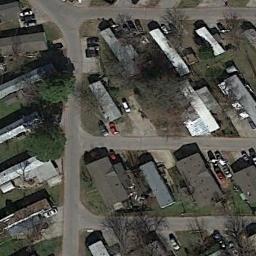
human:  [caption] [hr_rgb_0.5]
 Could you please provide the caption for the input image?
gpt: Many buildings are in the mobile home park .

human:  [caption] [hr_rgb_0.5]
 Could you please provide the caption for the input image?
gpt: There are about a dozen mobile homes on one side of the road .

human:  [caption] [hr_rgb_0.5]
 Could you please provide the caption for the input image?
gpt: The mobile home park has some neatly arranged mobile homes and trees and some roads go through the mobile home park .

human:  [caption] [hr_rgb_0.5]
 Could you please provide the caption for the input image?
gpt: The mobile home park is on the grass next to the track .

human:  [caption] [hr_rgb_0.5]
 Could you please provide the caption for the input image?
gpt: There are some buildings and withered trees in the mobile home park .